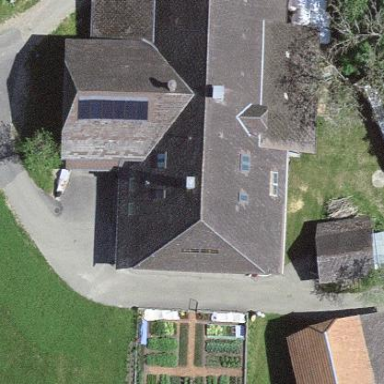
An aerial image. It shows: Farm building.